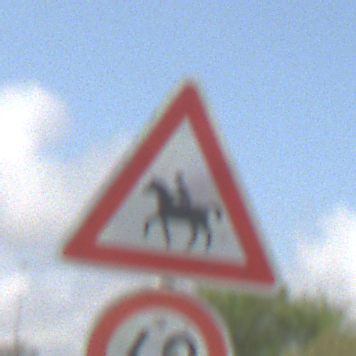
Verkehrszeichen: ReiterRechts
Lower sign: Geschwindigkeit60
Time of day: MorningAfternoon
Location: Outdoor (Nature)
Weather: PartlyCloudy
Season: NotSpecified
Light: Natural